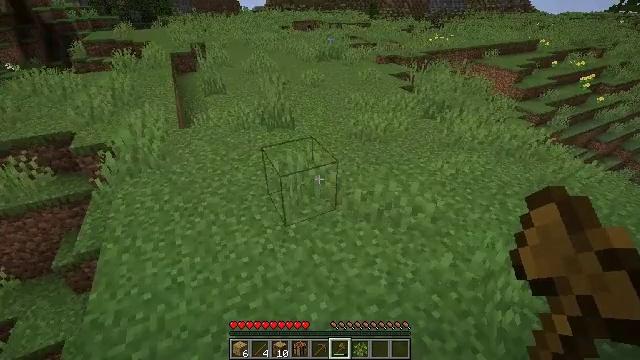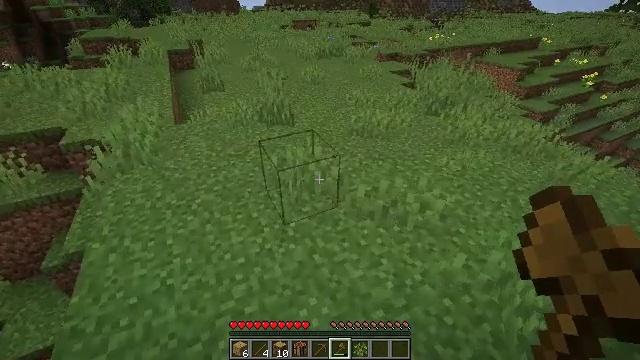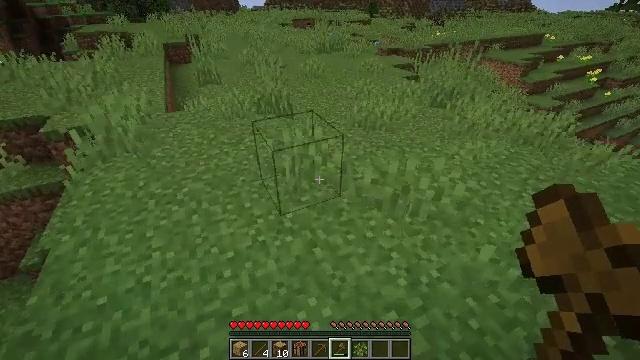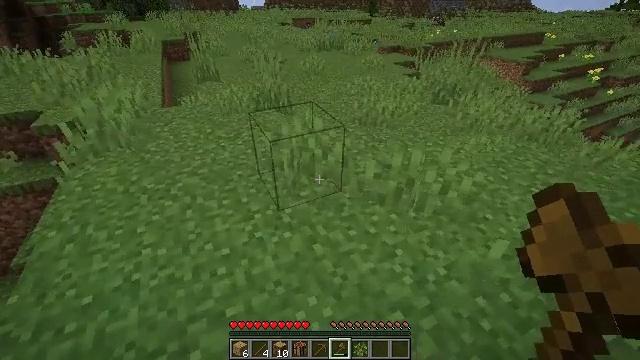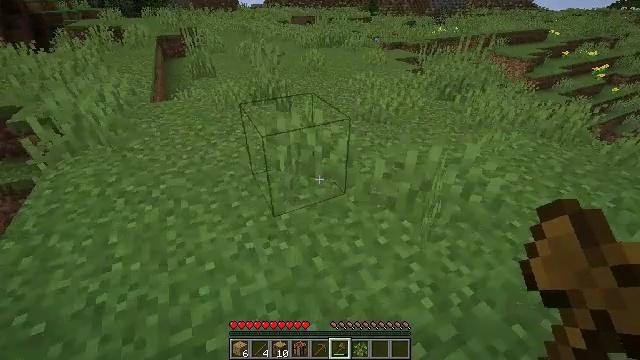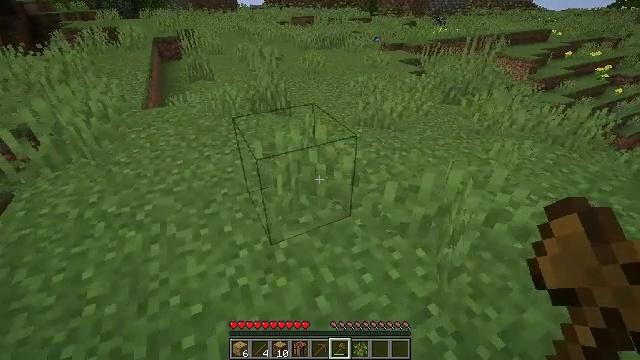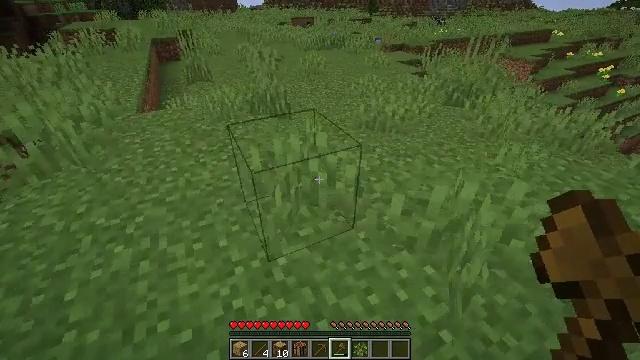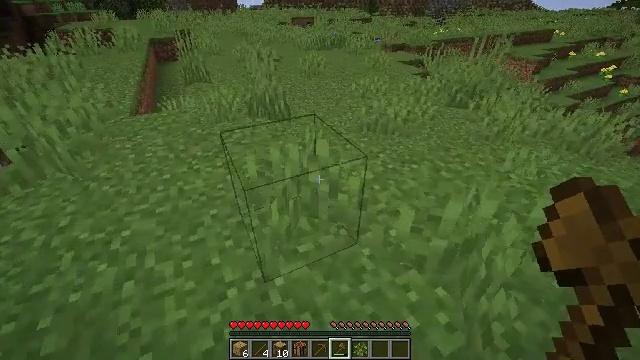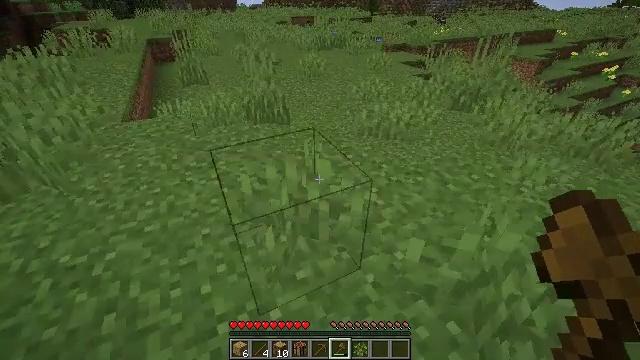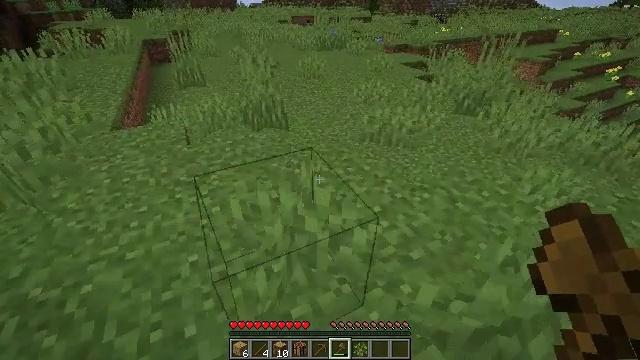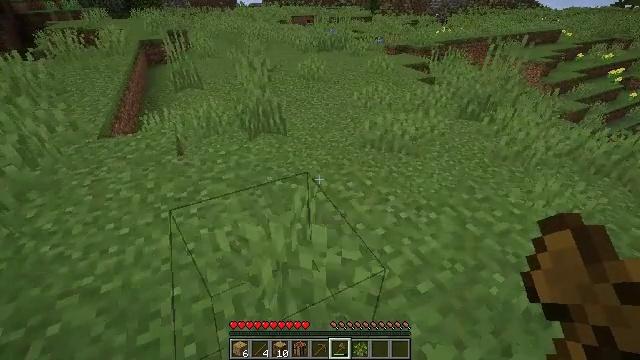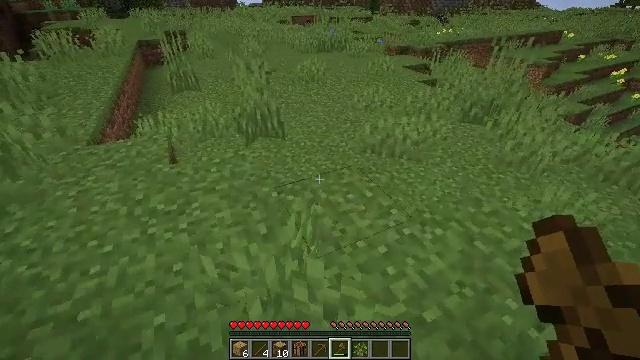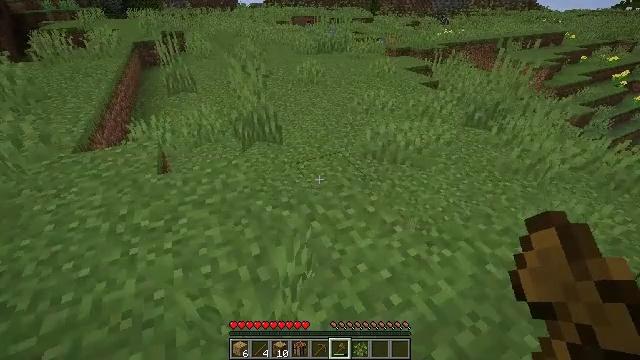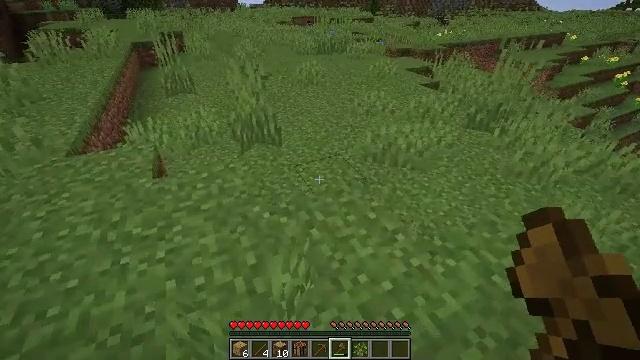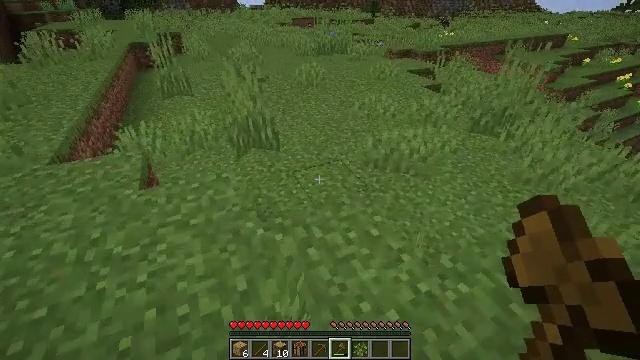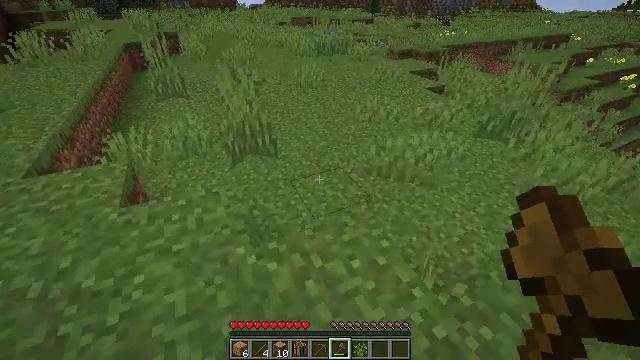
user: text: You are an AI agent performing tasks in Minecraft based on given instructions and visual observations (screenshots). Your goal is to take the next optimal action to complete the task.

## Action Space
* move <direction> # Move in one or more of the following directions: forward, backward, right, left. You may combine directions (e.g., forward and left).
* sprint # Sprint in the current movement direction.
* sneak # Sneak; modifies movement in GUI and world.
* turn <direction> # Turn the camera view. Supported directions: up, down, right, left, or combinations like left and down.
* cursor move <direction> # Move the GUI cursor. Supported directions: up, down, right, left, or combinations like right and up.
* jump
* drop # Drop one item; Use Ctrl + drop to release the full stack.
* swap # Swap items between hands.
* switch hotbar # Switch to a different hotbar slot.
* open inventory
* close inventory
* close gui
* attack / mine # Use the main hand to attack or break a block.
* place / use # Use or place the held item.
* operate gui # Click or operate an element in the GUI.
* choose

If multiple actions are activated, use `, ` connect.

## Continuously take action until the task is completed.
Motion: motion action
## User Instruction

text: Gather grass by holding the left mouse button.
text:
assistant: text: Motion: move forward
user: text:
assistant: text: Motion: move forward
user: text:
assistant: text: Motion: move forward
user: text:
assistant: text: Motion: move forward
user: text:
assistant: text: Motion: move forward
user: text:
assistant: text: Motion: move forward
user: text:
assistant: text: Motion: move forward
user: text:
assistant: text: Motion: move forward
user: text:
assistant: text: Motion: move forward
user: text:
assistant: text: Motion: move forward
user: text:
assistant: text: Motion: move forward
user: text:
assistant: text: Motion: move forward
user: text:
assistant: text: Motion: move forward
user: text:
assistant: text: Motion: move forward
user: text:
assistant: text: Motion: move forward
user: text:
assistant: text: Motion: move forward
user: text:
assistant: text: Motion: move forward
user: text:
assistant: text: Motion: move forward
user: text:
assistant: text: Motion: move forward
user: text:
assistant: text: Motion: move forward
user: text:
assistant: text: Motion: move forward
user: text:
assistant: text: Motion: move forward
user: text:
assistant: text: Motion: move forward
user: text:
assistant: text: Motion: move forward
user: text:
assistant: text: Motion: move forward
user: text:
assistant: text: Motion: move forward
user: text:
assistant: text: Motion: move forward
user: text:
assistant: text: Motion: move forward
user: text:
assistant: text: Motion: move forward
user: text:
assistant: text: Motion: move forward